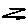
Label: zigzag